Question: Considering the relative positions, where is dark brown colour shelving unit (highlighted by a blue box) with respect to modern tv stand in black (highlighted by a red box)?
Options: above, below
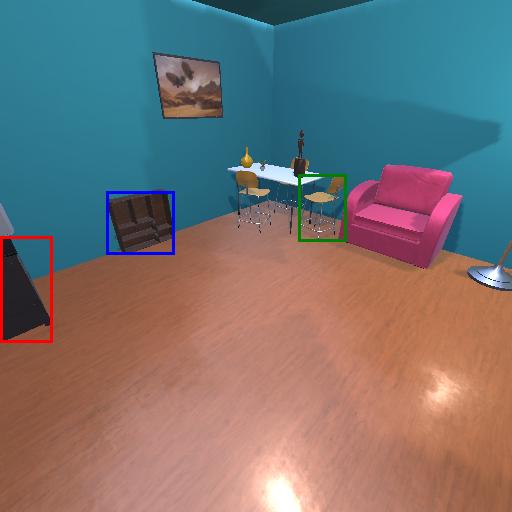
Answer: above